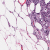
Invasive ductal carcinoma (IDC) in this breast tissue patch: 1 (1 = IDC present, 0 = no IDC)